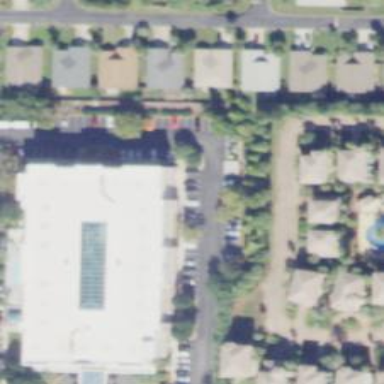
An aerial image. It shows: Hotel building.